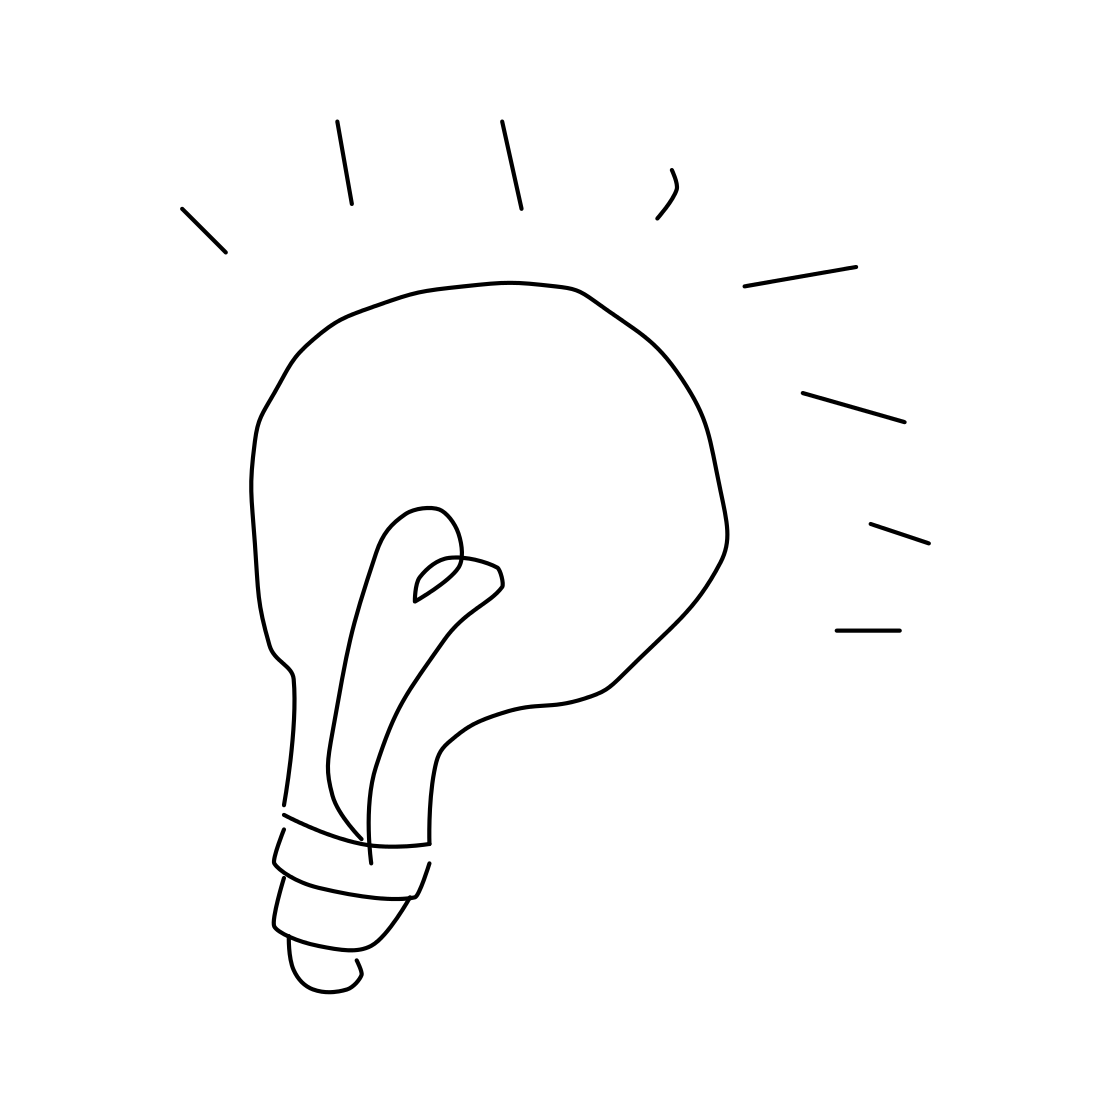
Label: lightbulb